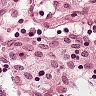
Metastatic tissue present: no